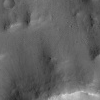
Atmospheric dust classification: not_dusty